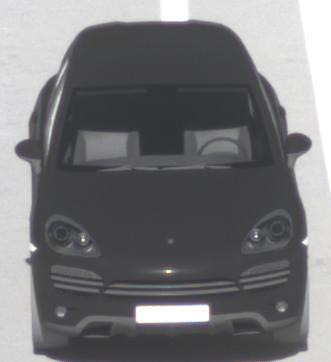
Make: Porsche
Model: Cayenne
Detailed model: Cayenne (958)
Model produced from: 2010/05
Model produced until: 2014/07
Doors: 5
Color: black
Road condition: dry road
Daytime: midday
Contrast: high contrast